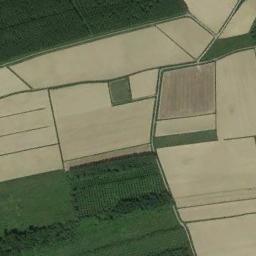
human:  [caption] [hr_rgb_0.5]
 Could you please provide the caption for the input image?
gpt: There are lots of trees beside the rectangular farmlands .

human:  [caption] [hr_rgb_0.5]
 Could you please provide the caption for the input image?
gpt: There are some green and bare rectangular farmland .

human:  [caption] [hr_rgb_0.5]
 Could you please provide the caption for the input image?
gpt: Several green, Khaki, and brown mixed-sized rectangular farm fields .

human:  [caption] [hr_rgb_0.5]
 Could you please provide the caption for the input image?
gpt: Some green rectangular farmlands and a few pieces of bare land are neatly arranged on the ground .

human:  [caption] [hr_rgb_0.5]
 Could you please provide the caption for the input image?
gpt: There are some green rectangular farmlands and yellow ones .